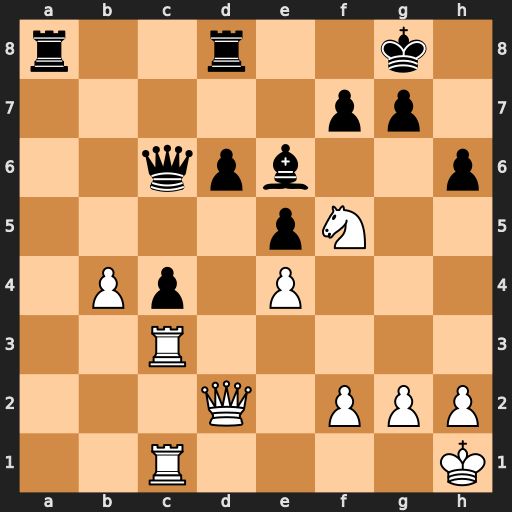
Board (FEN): r2r2k1/5pp1/2qpb2p/4pN2/1Pp1P3/2R5/3Q1PPP/2R4K
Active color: w
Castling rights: -
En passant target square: -
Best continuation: Ne7+ Kh8 Nxc6